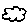
Label: cloud